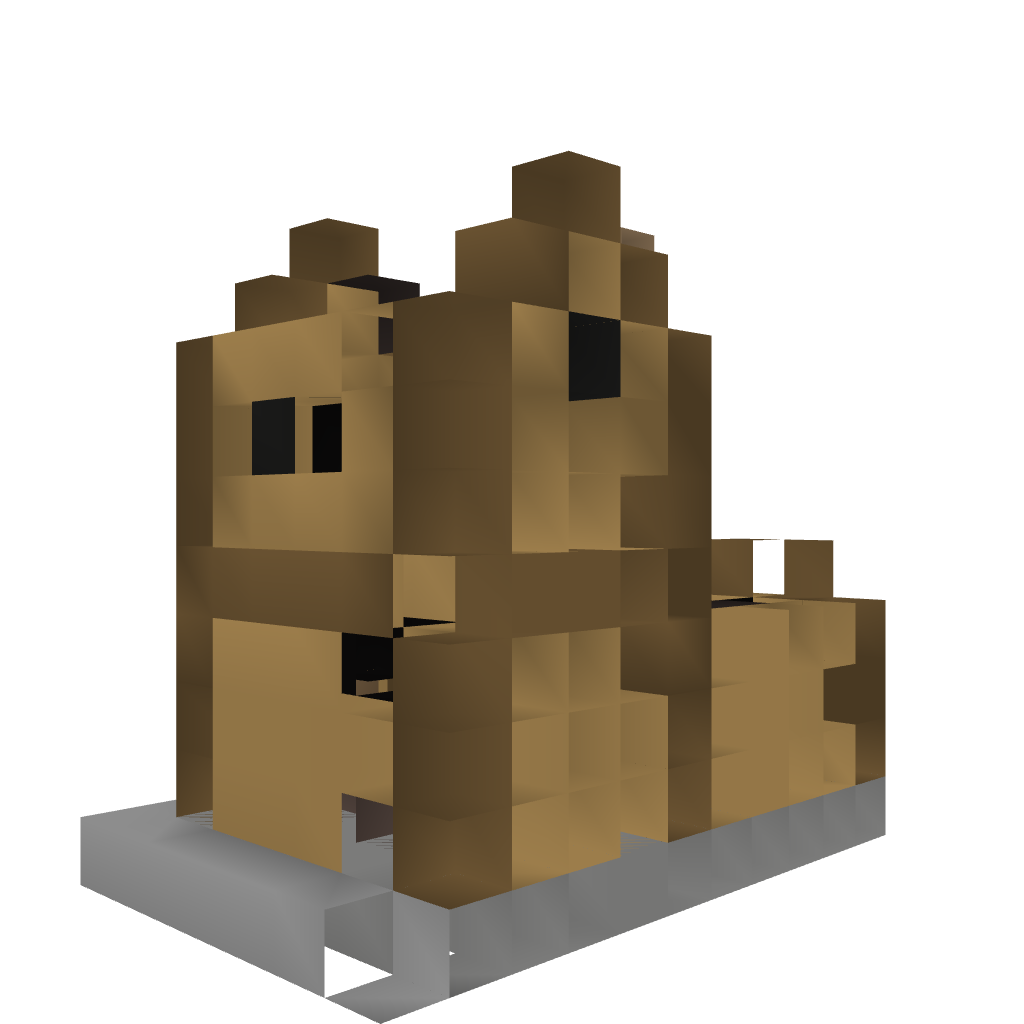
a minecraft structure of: Special Shop